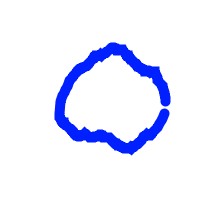
Shape: circle